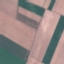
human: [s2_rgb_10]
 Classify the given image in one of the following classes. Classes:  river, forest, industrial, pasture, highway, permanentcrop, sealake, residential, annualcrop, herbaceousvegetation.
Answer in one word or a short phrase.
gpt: AnnualCrop